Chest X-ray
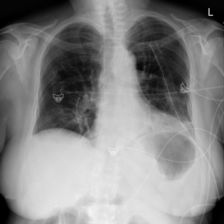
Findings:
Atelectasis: positive
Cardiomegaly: negative
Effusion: negative
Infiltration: negative
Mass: negative
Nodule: negative
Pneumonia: negative
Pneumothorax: negative
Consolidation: positive
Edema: negative
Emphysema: negative
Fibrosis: negative
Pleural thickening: negative
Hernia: negative